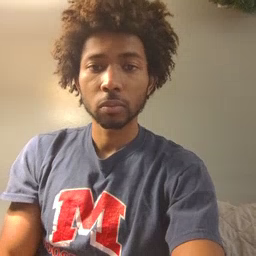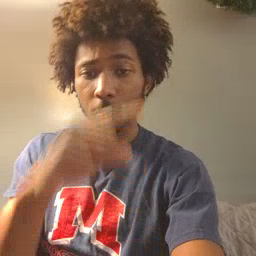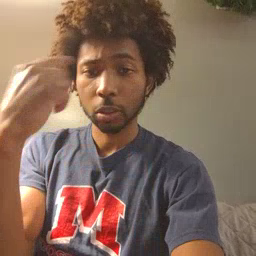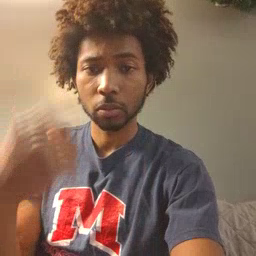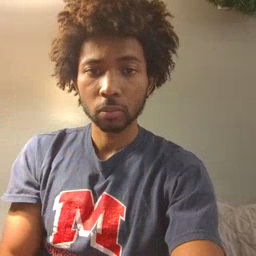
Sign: black